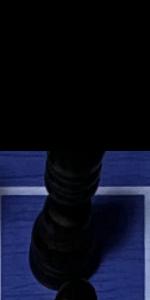
Label: Bishop_Black